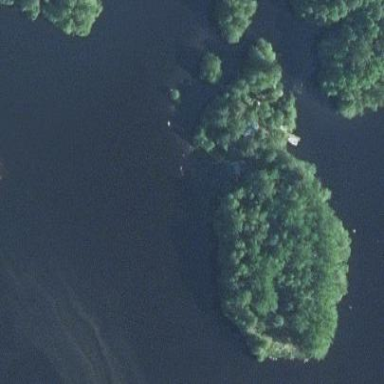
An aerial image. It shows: Islet.